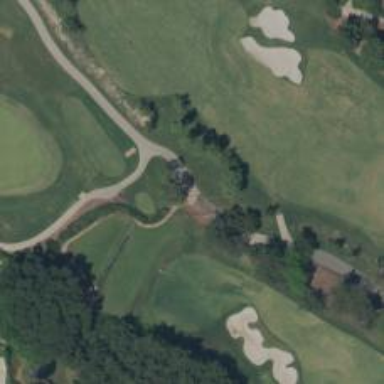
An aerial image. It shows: Path for golf carts.